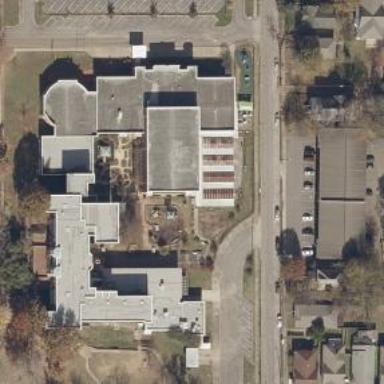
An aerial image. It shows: School building.